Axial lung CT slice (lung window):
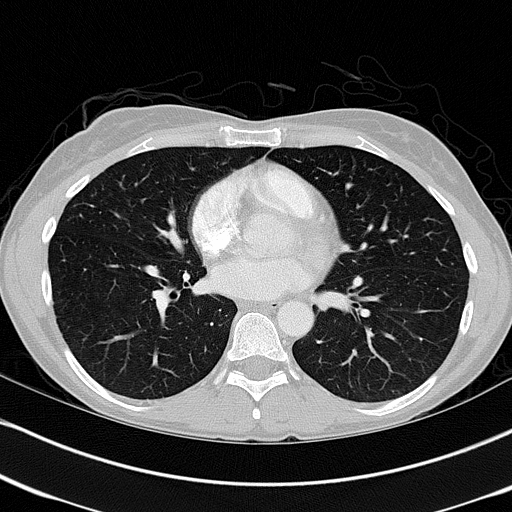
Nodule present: no